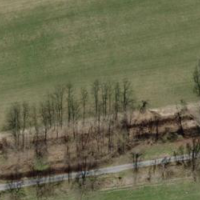
EUNIS habitat code: 52
Species observed at this site:
Corvus cornix
Sylvia atricapilla
Oriolus oriolus
Luscinia megarhynchos